Interaction volume radius: 5 \u00c5
Interaction volume height: 10 \u00c5
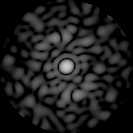
Disorder parameter: 0.8506